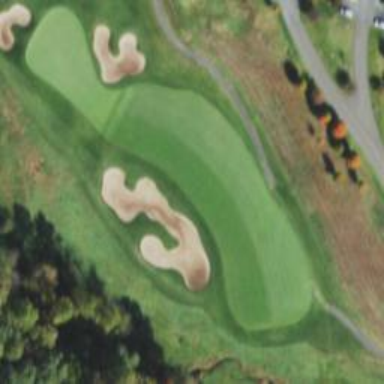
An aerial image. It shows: Golf hole.